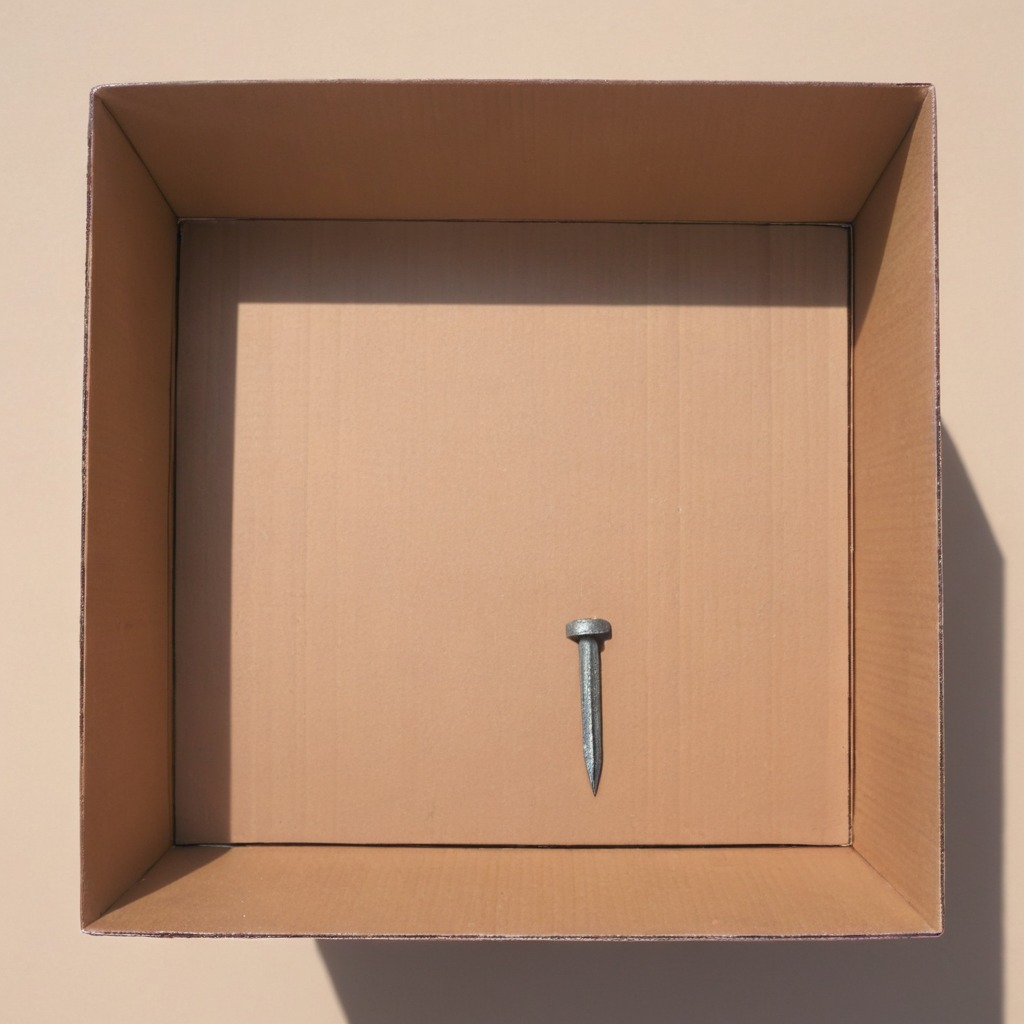
An iron nail is lying on a clean dry cardboard box surface in an outdoor workshop during daytime bright natural light soft shadows slightly creased but